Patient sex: M
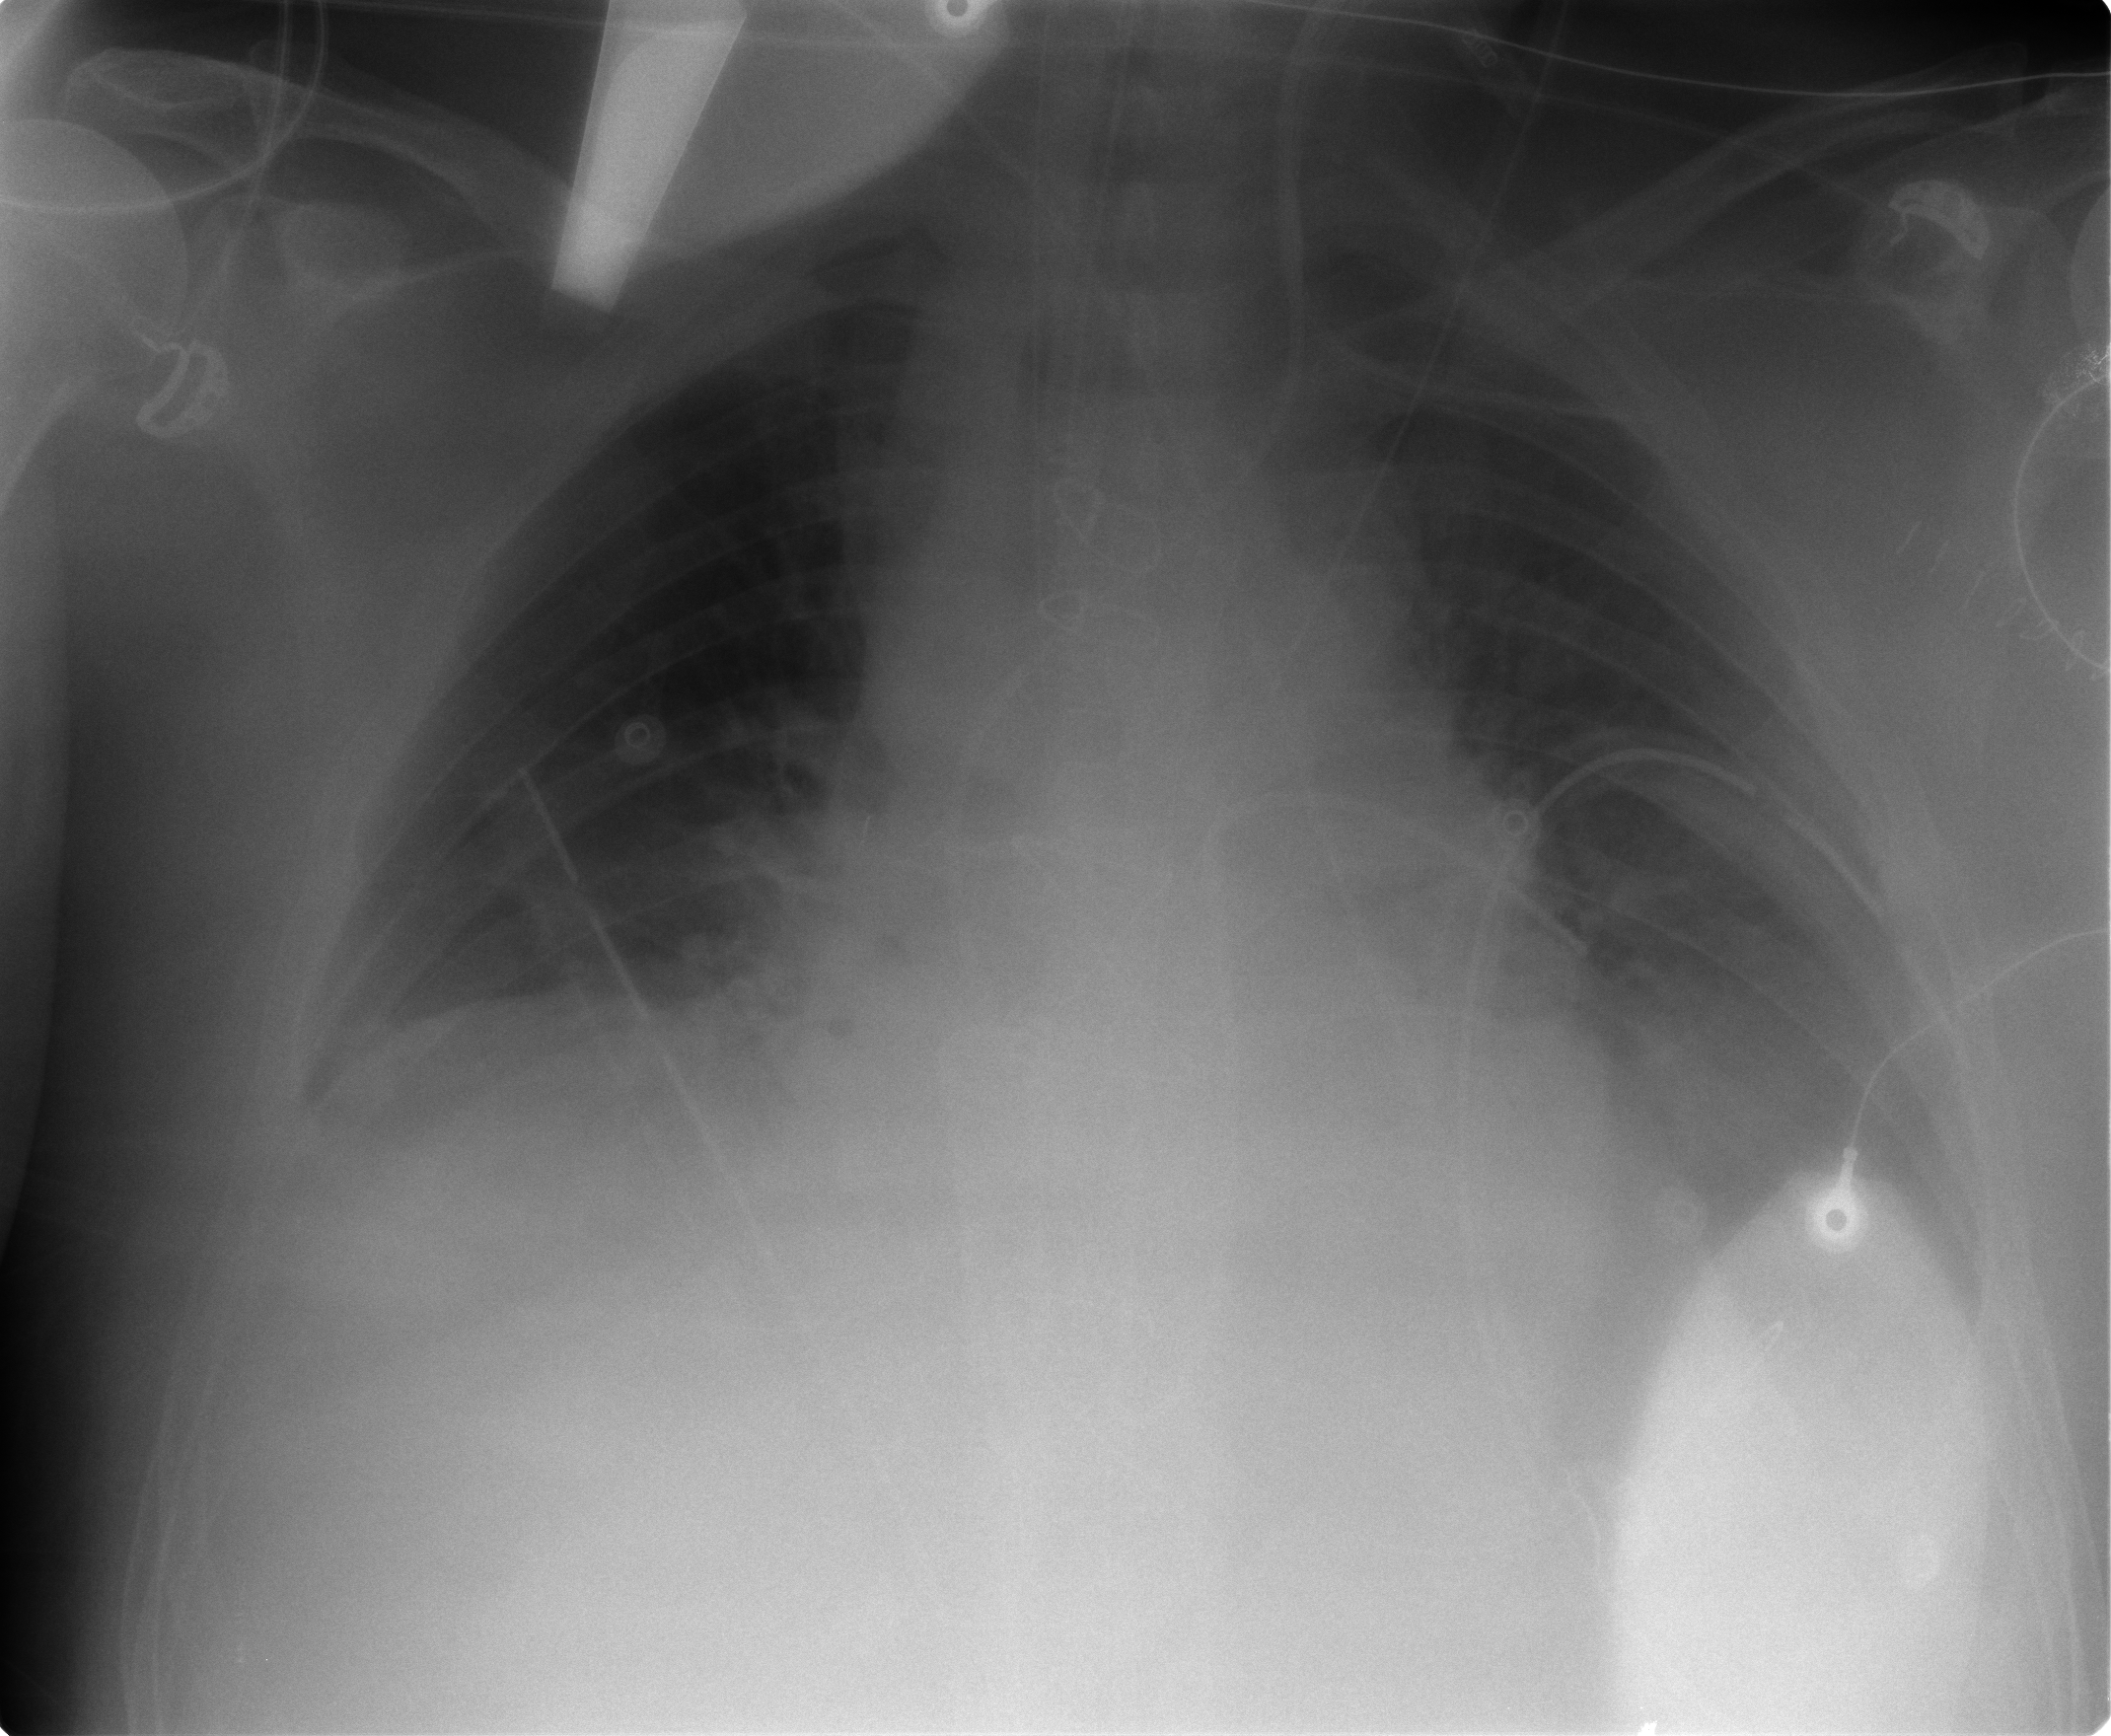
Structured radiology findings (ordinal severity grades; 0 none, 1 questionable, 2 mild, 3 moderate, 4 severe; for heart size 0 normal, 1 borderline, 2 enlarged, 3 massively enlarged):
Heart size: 2
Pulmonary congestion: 1
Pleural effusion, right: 1
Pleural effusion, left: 2
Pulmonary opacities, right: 0
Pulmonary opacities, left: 0
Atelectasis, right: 2
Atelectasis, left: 2